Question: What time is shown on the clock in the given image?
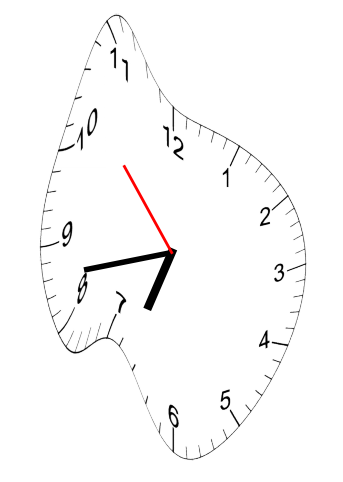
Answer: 06:42:53